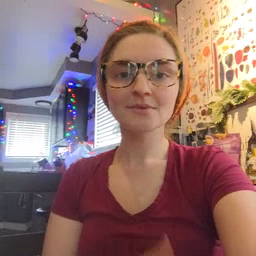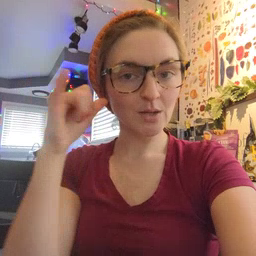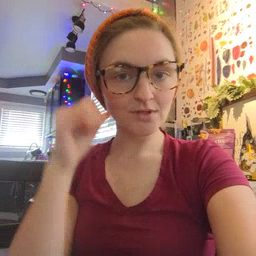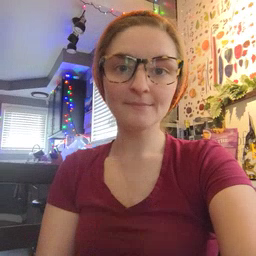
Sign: cow